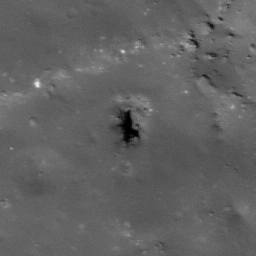
Pit: Jackson 3
Host crater: Jackson
Host type: impact_melt
Lunar coordinates: latitude 22.199, longitude 197.149